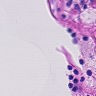
Metastatic tissue present: no